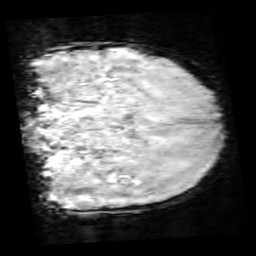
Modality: SWI
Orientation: coronal
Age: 10
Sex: male
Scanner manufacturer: siemens
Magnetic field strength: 3 T
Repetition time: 0.027 s
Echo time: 0.02 s